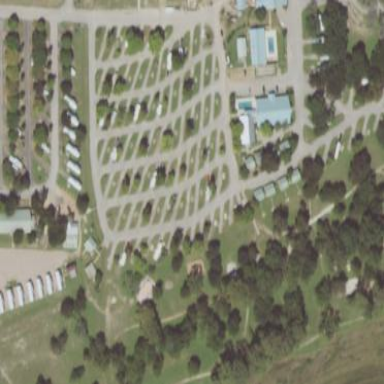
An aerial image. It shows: Caravan site for tourism.